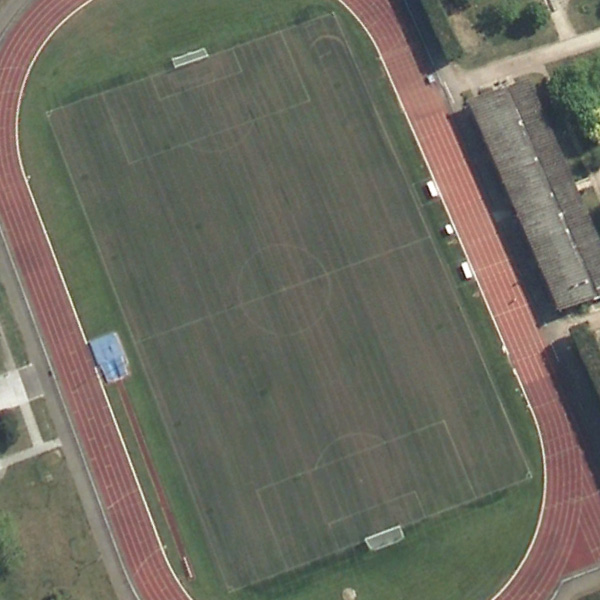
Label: Playground